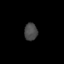
Tissue: skin
Cell type: Epithelial cells
Senescence score: 0.2482
Nuclear area (px): 226
Mean DAPI intensity: 72.071